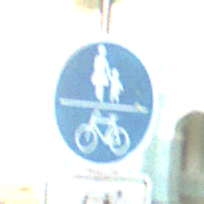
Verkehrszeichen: GemeinsamerGehUndRadweg
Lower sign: EinspurigeFahrzeugeFrei4
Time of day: SunriseSunset
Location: Outdoor (Suburban)
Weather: PartlyCloudy
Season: NotSpecified
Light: Natural